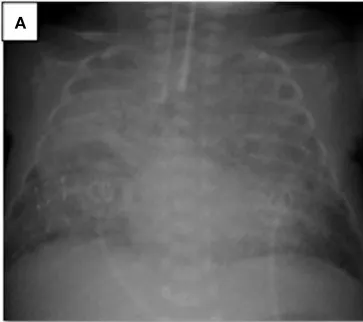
Chest radiograms of Case 1:. At the time of ARDS diagnosis, an X-ray revealed bilateral diffuse lung opacities.
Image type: radiology (x_ray)